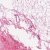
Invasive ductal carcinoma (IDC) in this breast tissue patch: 0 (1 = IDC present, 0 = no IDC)